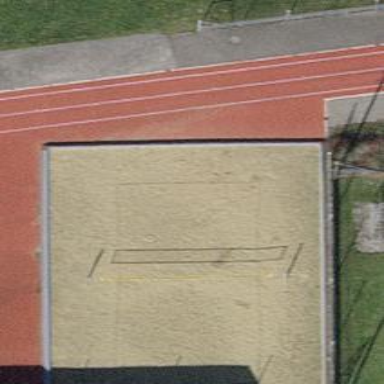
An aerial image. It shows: Sandy pitch for beach volleyball.